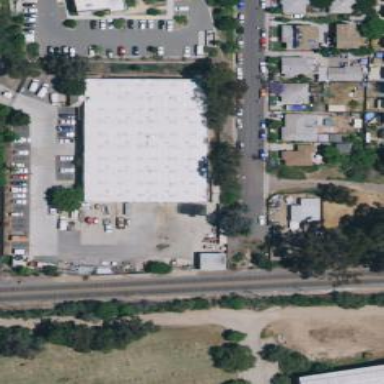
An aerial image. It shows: Industrial building.